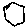
Label: hexagon